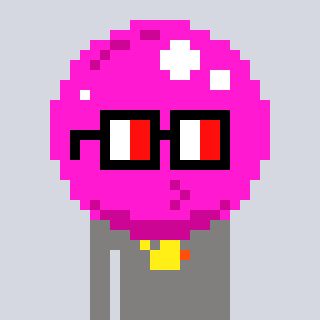
a pixel art character with square glasses with black frames and red eyes, a bubblegum-shaped head and a bluegrey-colored body on a cool background